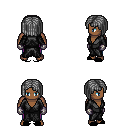
a pixel art fantasy rpg character, male body template, human, dark skin, gray robe, magenta pants, gray pageboy hairstyle, metal gloves, black slippers, four views (front, back, left, right), 2x2 character sprite sheet, small pixel art, hard edges, no anti-aliasing